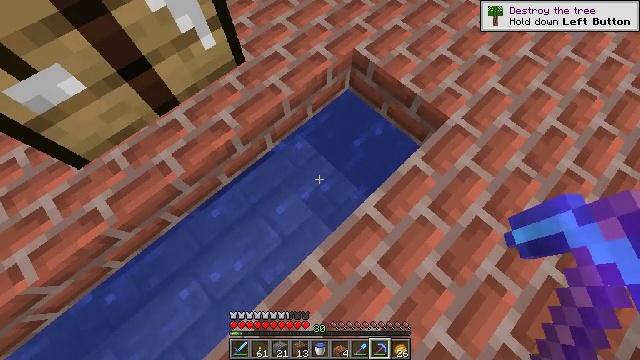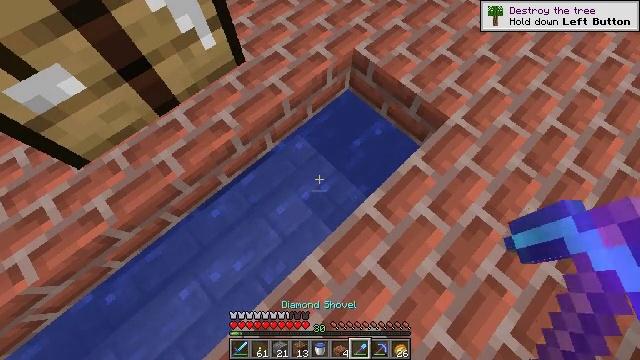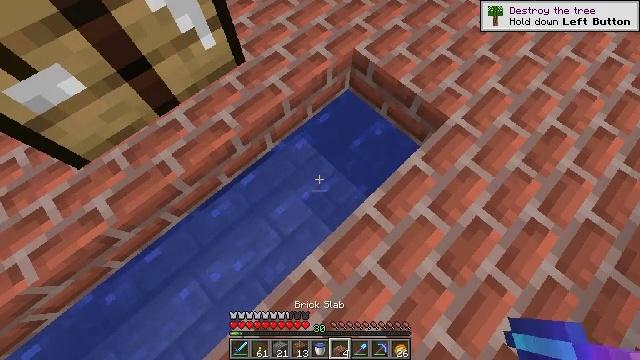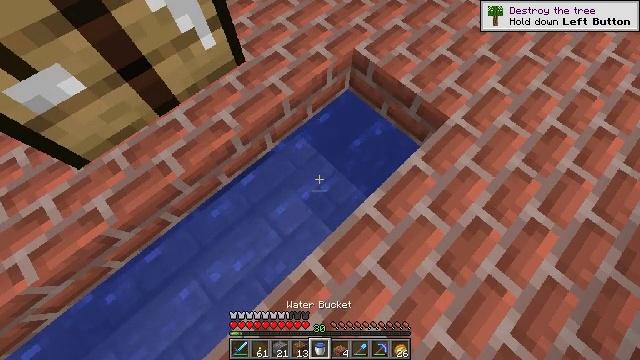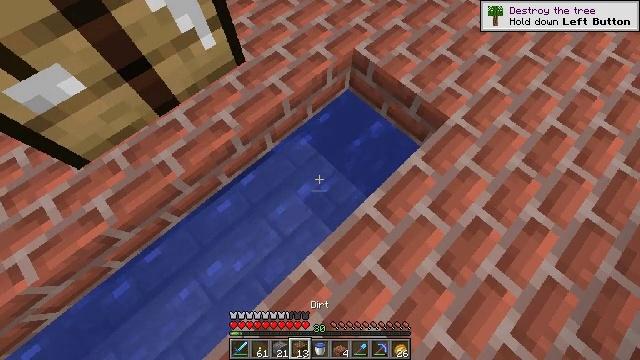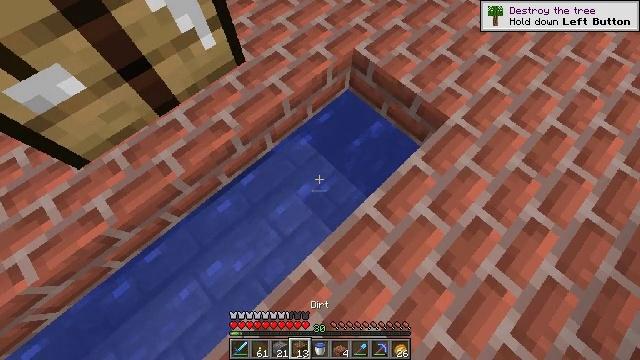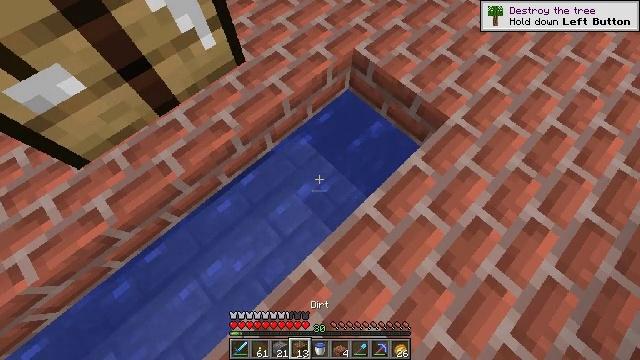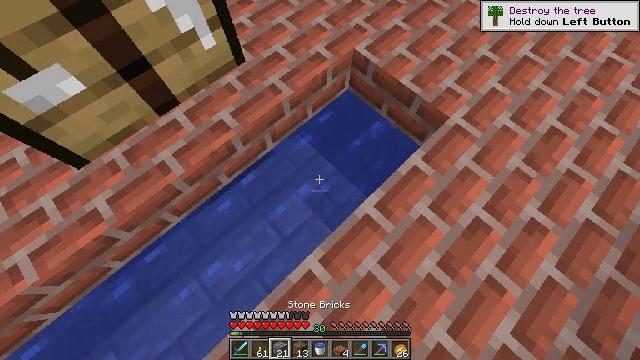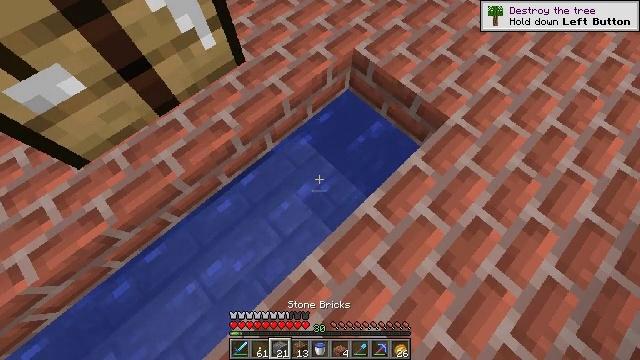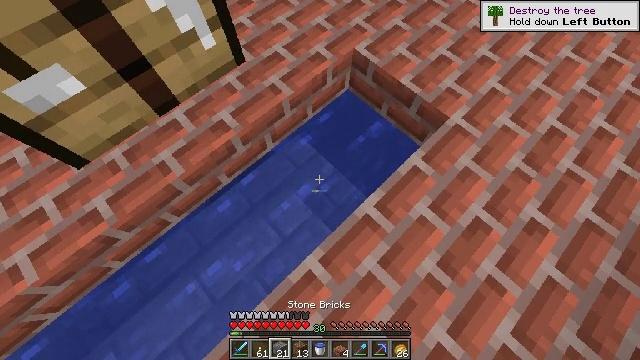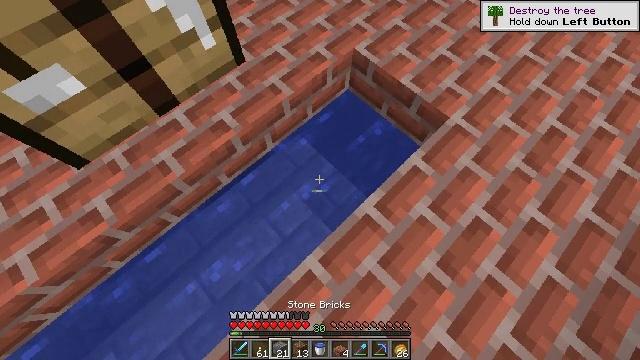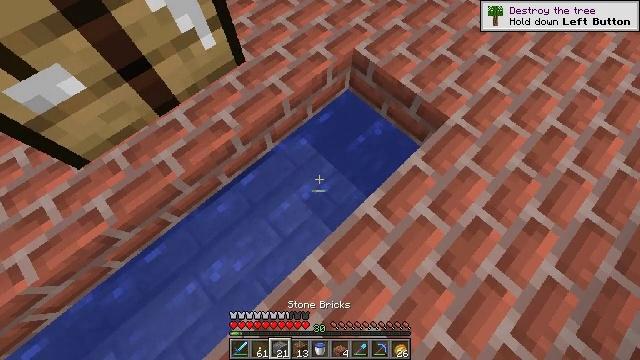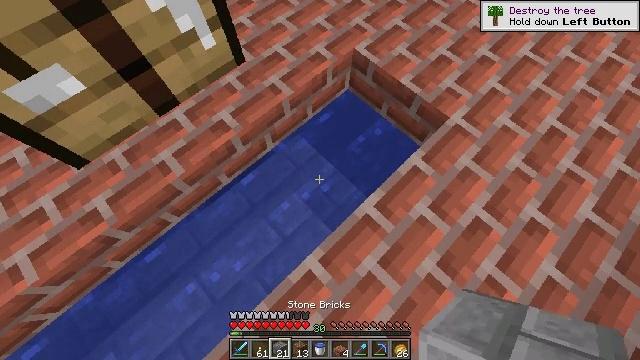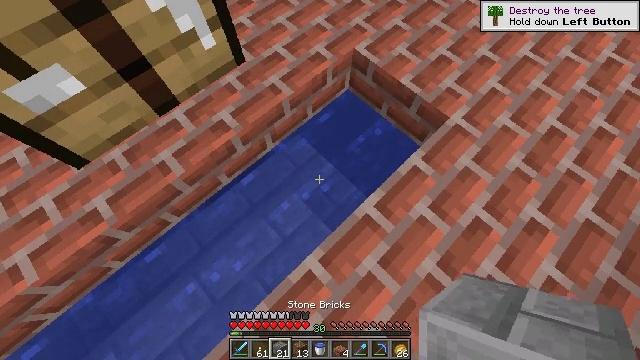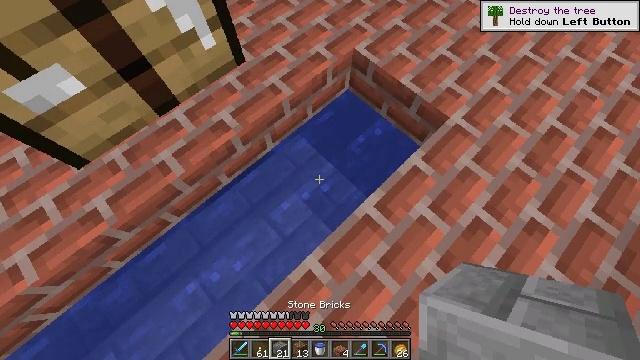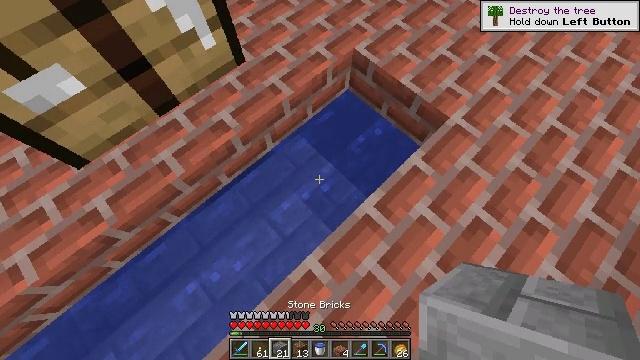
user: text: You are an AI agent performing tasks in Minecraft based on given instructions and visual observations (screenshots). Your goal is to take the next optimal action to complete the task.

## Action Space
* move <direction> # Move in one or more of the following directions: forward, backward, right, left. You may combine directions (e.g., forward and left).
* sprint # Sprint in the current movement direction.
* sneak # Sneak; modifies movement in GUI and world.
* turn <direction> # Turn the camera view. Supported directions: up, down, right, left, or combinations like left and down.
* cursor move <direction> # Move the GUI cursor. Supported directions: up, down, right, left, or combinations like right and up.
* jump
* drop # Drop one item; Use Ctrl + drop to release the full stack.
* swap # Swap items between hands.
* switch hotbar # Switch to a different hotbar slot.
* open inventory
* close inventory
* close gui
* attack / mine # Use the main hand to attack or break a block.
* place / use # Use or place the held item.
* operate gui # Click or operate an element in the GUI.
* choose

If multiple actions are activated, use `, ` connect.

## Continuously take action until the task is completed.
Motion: motion action
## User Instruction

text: Recycle the brick slab for reuse.
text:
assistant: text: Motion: no_op
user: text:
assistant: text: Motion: no_op
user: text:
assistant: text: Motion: no_op
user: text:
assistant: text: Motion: no_op
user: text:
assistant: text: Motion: no_op
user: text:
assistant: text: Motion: no_op
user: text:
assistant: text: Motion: no_op
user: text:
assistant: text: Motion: no_op
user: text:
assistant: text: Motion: no_op
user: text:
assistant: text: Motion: no_op
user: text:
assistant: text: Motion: no_op
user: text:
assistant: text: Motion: no_op
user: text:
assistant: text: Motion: no_op
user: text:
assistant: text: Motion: no_op
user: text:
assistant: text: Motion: no_op
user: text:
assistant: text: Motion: no_op
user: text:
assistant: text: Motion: no_op
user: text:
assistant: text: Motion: turn down
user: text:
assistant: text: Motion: no_op
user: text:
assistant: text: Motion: no_op
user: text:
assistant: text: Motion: no_op
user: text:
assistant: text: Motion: no_op
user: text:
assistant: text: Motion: no_op
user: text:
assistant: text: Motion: no_op
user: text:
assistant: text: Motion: no_op
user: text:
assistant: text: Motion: no_op
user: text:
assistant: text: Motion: turn left
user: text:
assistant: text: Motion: turn left and up
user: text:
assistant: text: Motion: turn left and up
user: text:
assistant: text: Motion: no_op